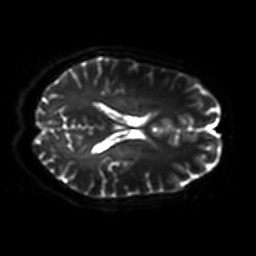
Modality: DWI
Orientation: axial
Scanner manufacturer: philips
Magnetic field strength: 7 T
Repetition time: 9.612 s
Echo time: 0.073 s